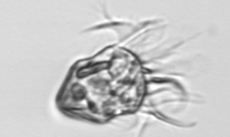
Label: Strombidium_inclinatum